Question: I have this model below in Firebase

I am trying to get all the values from child node posts using below code
'''
databasePostsReference =
FirebaseDatabase.getInstance().getReference().child("posts");
final List<UserPostPOJO> list = Collections.EMPTY_LIST;
databasePostsReference.addValueEventListener(new ValueEventListener() {
@Override
public void onDataChange(DataSnapshot dataSnapshot) {
for(DataSnapshot snapshot : dataSnapshot.getChildren()){
Log.d(TAG, "onDataChange: entered list adding");
UserPostPOJO post = snapshot.getValue(UserPostPOJO.class);
list.add(post);
}
}
@Override
public void onCancelled(DatabaseError databaseError) {
}
});
'''
but I am getting error 'java.lang.UnsupportedOperationException'.
in the above scenario i know that error is because list is declared final and i am trying to assign value in onDataChangeMethod so is throwing error but if i am not declaring the list variable final then i cant access list variable from within the onDataChange() method how to solve this
'''
public class UserPostPOJO {
String uid;
Double elevation;
String uri;
String feel;
public UserPostPOJO() {
}
public UserPostPOJO(String uid, Double elevation, String uri, String feel) {
this.uid = uid;
this.elevation = elevation;
this.uri = uri;
this.feel = feel;
}
public String getUid() {
return uid;
}
public void setUid(String uid) {
this.uid = uid;
}
public Double getElevation() {
return elevation;
}
public void setElevation(Double elevation) {
this.elevation = elevation;
}
public String getUri() {
return uri;
}
public void setUri(String uri) {
this.uri = uri;
}
public String getFeel() {
return feel;
}
public void setFeel(String feel) {
this.feel = feel;
}
}
'''
Error Log:
'''
05-08 22:19:49.<PHONE>/redeyes17.com.abhi.android.iamat
D/recentfragment: onDataChange: entered list adding
05-08 22:19:49.<PHONE>/redeyes17.com.abhi.android.iamat
E/AndroidRuntime: FATAL EXCEPTION: main
Process: redeyes17.com.abhi.android.iamat, PID: 6421
java.lang.UnsupportedOperationException
at java.util.AbstractList.add(AbstractList.java:404)
at java.util.AbstractList.add(AbstractList.java:425)
at redeyes17.com.abhi.android.iamat.UI.tabs
.RecentFragment$1.onDataChange(RecentFragment.java:78)
at com.google.android.gms.internal.zzbpx.zza(Unknown Source)
at com.google.android.gms.internal.zzbqx.zzZT(Unknown Source)
at com.google.android.gms.internal.zzbra$1.run(Unknown Source)
at android.os.Handler.handleCallback(Handler.java:739)
at android.os.Handler.dispatchMessage(Handler.java:95)
at android.os.Looper.loop(Looper.java:158)
at android.app.ActivityThread.main(ActivityThread.java:7230)
at java.lang.reflect.Method.invoke(Native Method)
at com.android.internal.os.ZygoteInit$MethodAndArgsCaller
.run(ZygoteInit.java:1230)
at com.android.internal.os.ZygoteInit.main(ZygoteInit.java:1120)
'''
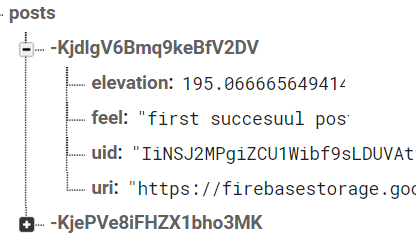
Answer: To get all those values please use this code:
'''
databasePostsReference = FirebaseDatabase.getInstance().getReference().child("posts").child(postId);
ValueEventListener eventListener = new ValueEventListener() {
@Override
public void onDataChange(DataSnapshot dataSnapshot) {
List<UserPostPOJO> list = new ArrayList<>();
String elevation = (String) dataSnapshot.child("elevation").getValue();
String feel = (String) dataSnapshot.child("feel").getValue();
String uid = (String) dataSnapshot.child("uid").getValue();
String uri = (String) dataSnapshot.child("uri").getValue();
UserPostPOJO userPostPOJO = new UserPostPOJO();
userPostPOJO.setElevation(elevation);
userPostPOJO.setFeel(feel);
userPostPOJO.setUid(uid);
userPostPOJO.setUri(uri);
list.add(userPostPOJO);
}
@Override
public void onCancelled(DatabaseError databaseError) {}
};
databasePostsReference.addListenerForSingleValueEvent(eventListener);
'''
In which 'postId' is the unique id generated by the 'push()' method. And notice, that the declaration of your 'list' must be inside the 'onDataChange()' method, otherwise, you'll get null.
Hope it helps.